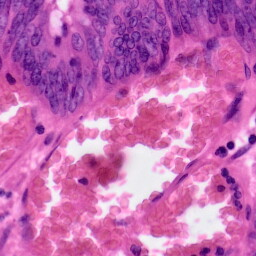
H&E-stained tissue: Colon